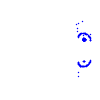
Particle: kaon